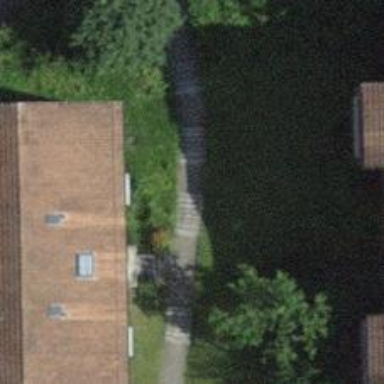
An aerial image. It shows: Steps with asphalt surface.